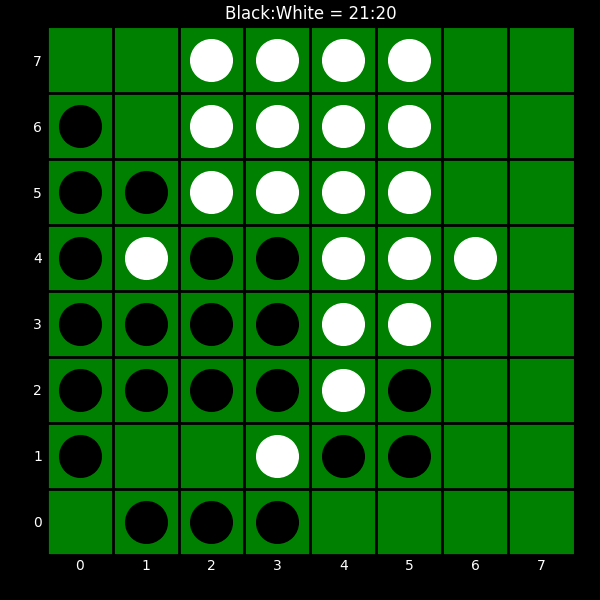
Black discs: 21
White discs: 20